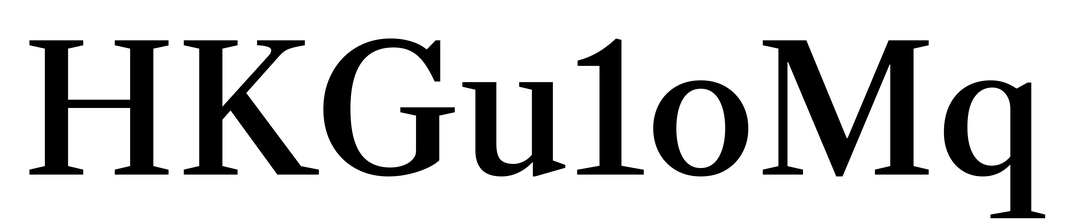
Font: LibreCaslonText_Medium